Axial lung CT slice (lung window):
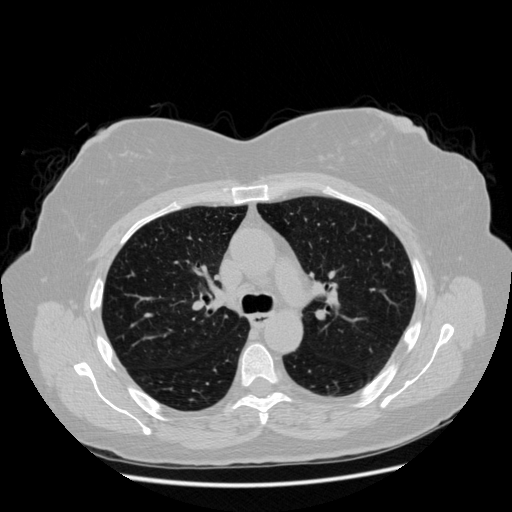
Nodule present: no